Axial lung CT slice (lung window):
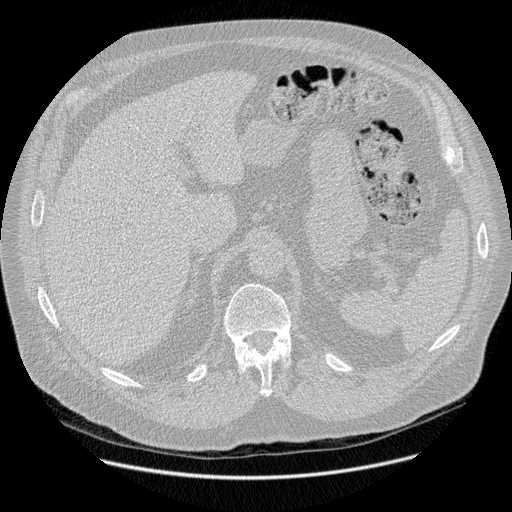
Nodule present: no